Question: Have one problem with 'FlowDocumentReader'. When the "one page view" selected it looks something like that.

But i want to have only one column, can anyone advise me a solution?
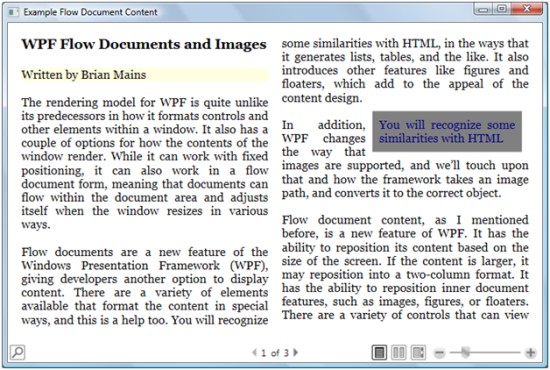
Answer: You can control the number of columns by setting a "minimum" column width of the current document. Simply set the <URL> property to some large value to get just one column:
'''
reader.Document.ColumnWidth = 1000;
'''
The documentation says that
> A value of Double.NaN causes only one column to be displayed,
regardless of the page width. The default is Double.NaN.
but apparently the former is not true.